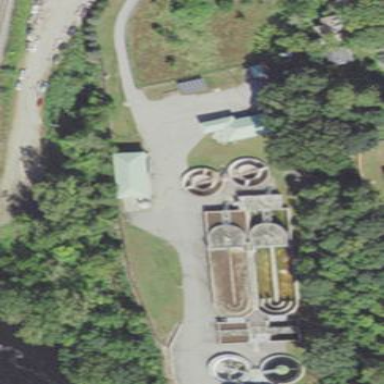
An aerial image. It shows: Wastewater plant.